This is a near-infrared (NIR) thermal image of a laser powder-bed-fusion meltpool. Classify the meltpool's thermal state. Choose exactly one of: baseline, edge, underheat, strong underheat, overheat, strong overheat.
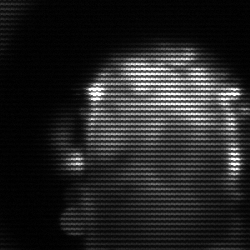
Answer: baseline